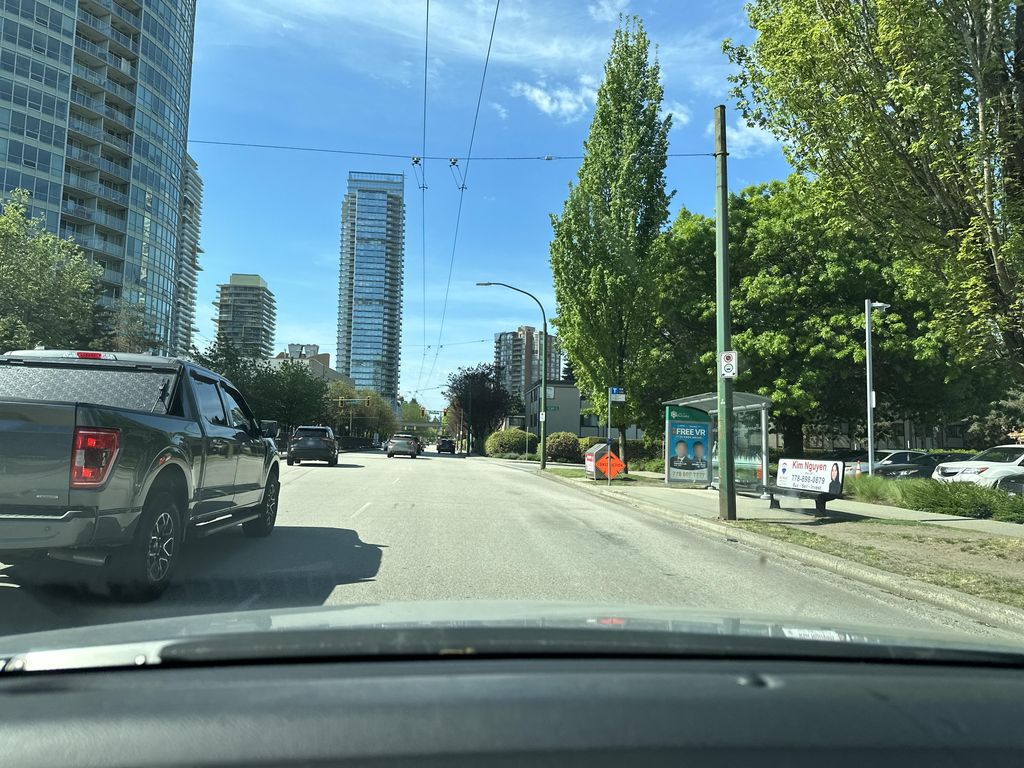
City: vancouver